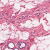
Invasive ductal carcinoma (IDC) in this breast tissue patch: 0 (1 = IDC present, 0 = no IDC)